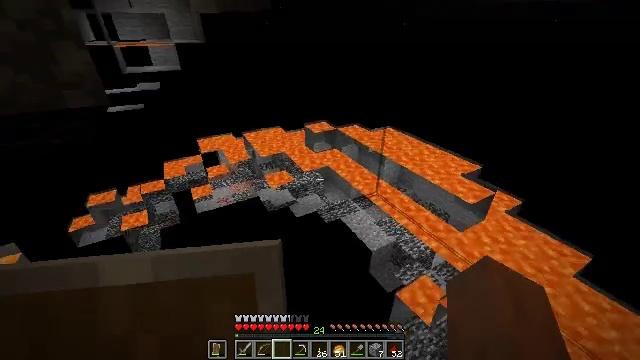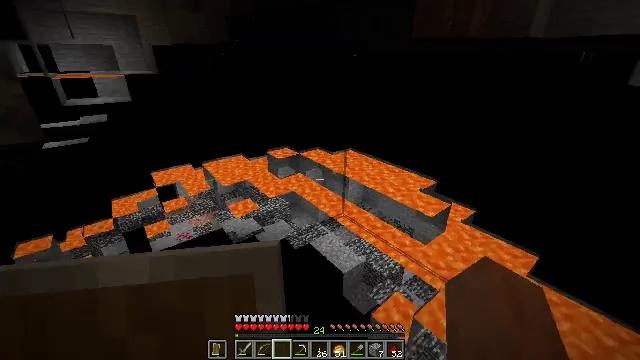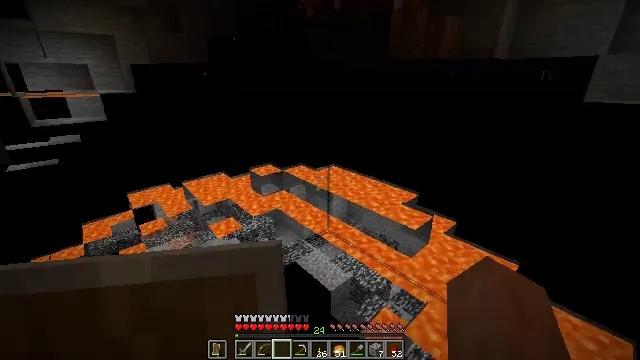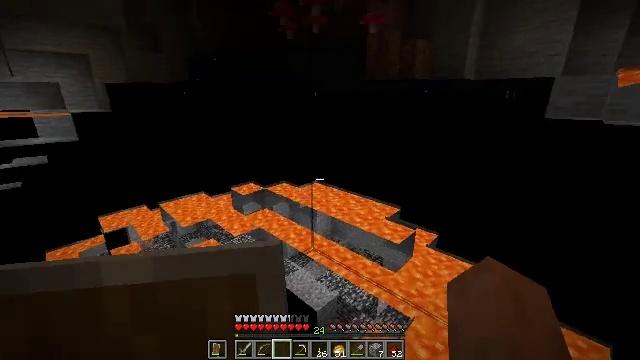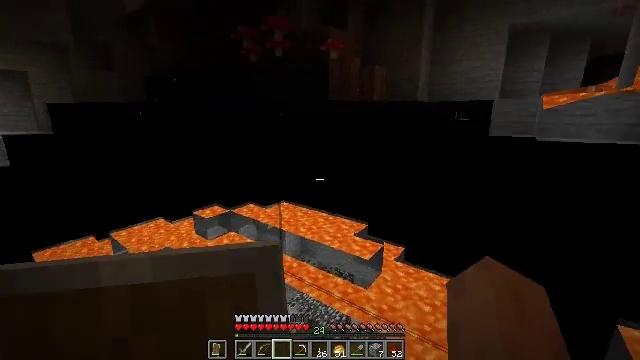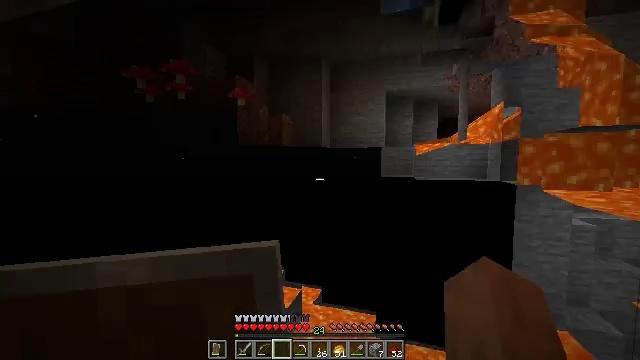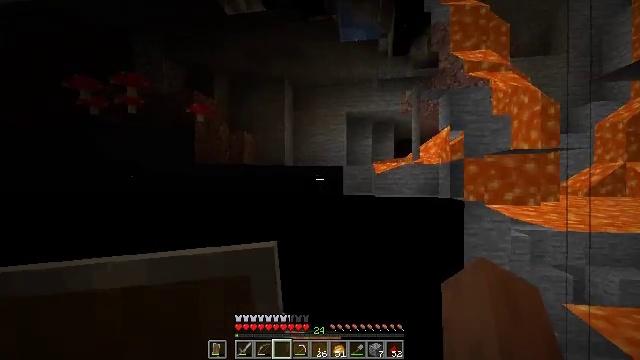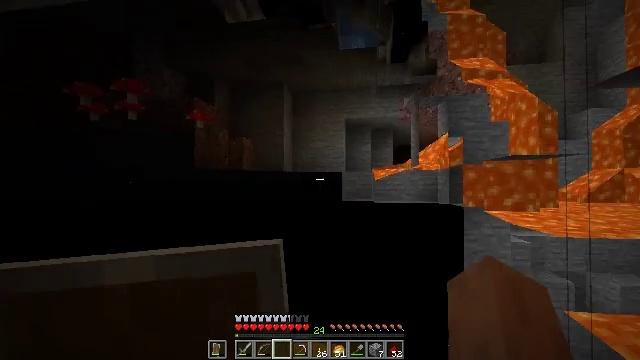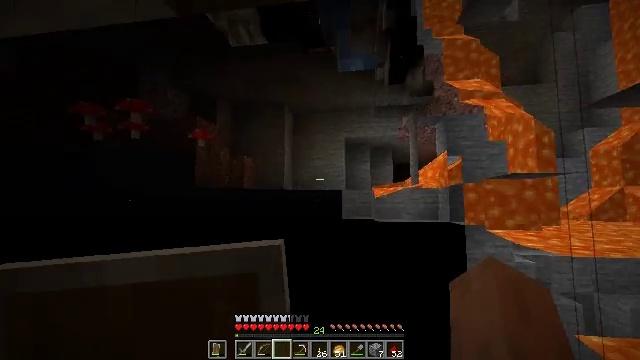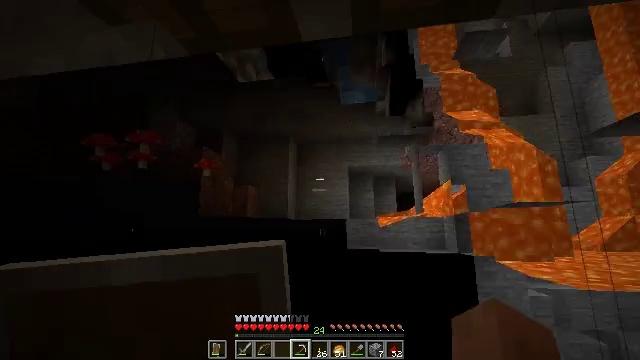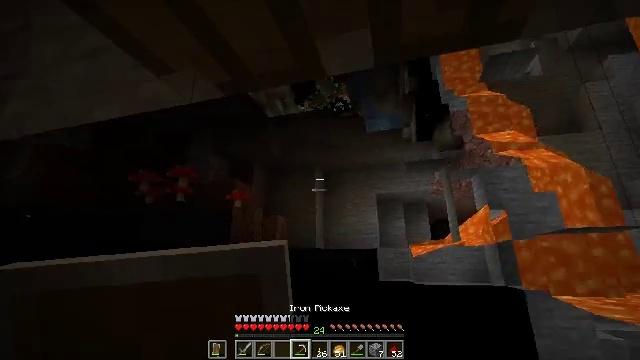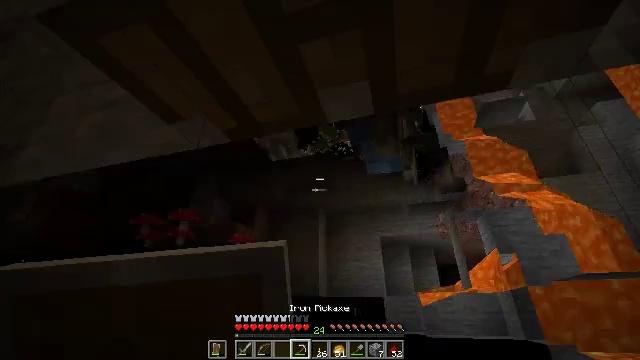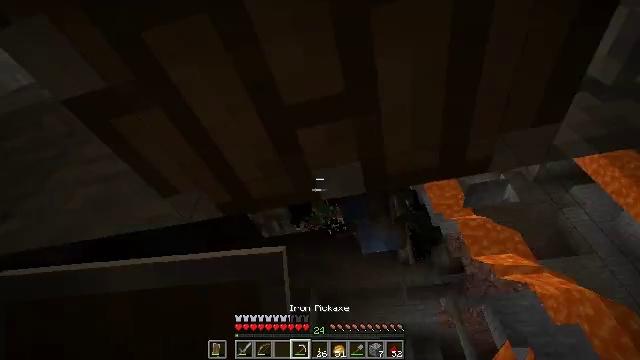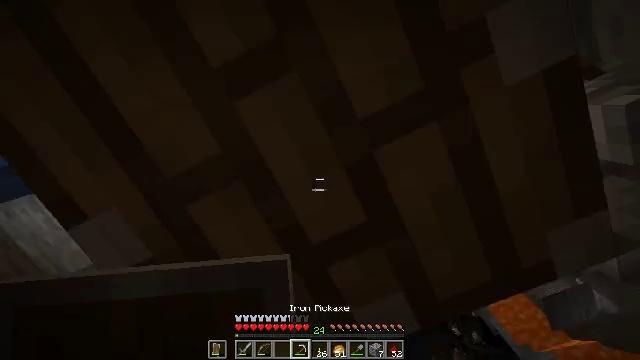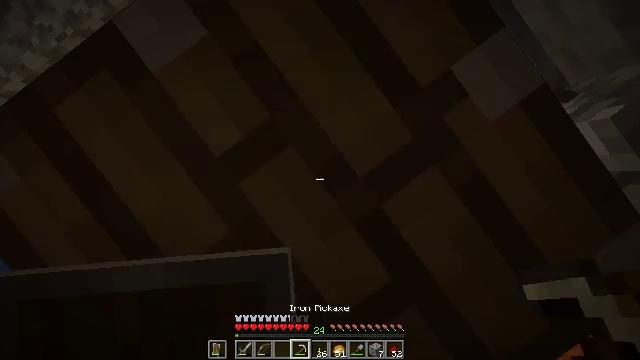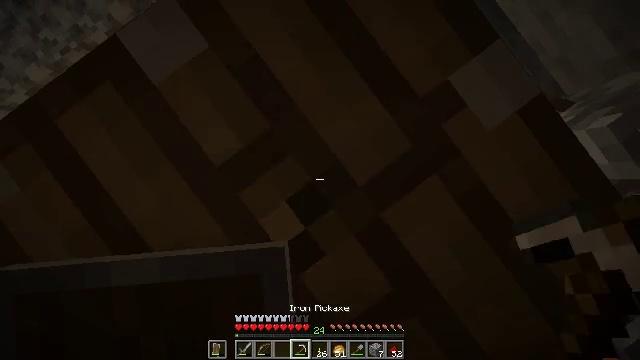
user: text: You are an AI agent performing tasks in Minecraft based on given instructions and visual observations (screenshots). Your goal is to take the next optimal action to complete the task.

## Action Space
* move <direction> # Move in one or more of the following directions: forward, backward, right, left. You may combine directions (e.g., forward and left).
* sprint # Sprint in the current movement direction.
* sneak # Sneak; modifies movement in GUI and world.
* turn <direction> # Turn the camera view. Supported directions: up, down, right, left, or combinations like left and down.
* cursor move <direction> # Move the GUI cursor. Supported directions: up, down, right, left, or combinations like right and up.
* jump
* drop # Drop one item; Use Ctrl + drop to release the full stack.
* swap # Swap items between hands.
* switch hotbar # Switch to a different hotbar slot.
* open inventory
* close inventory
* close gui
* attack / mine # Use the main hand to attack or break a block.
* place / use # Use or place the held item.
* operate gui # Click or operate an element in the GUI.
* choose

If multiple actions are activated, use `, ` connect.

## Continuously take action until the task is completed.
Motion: motion action
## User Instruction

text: Harvest the piston head.
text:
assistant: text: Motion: turn right and up
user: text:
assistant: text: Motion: turn right and up
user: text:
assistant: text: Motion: turn right and up
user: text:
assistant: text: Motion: turn right and up
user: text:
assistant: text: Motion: turn right and up
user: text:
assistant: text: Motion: turn right and up
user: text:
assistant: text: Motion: turn up
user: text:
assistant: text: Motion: turn up
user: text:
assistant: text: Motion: turn up, switch to hotbar 4
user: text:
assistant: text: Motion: turn left and up, switch to hotbar 4
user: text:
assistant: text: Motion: turn up
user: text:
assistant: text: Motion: turn right and up
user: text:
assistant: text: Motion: turn left and up
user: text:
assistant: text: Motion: turn left and up
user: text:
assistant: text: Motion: turn up, attack / mine
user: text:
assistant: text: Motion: turn right and up, attack / mine
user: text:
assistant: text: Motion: attack / mine
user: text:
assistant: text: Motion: attack / mine
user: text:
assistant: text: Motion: attack / mine
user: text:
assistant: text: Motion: attack / mine, switch to hotbar 3
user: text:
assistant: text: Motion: attack / mine, switch to hotbar 3
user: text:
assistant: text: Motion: attack / mine
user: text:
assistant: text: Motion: attack / mine
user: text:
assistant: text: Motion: attack / mine
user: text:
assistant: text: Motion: attack / mine
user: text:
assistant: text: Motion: attack / mine, switch to hotbar 4
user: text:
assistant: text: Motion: attack / mine, switch to hotbar 4
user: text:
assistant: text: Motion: attack / mine, switch to hotbar 4
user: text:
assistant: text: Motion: attack / mine
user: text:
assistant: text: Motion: attack / mine